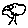
Label: tree